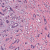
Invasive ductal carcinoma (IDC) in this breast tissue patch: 1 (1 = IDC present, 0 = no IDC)